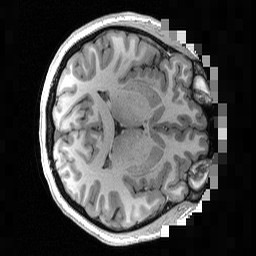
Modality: T1w
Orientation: axial
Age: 21
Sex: female
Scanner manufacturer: siemens
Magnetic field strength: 3 T
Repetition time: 2.53 s